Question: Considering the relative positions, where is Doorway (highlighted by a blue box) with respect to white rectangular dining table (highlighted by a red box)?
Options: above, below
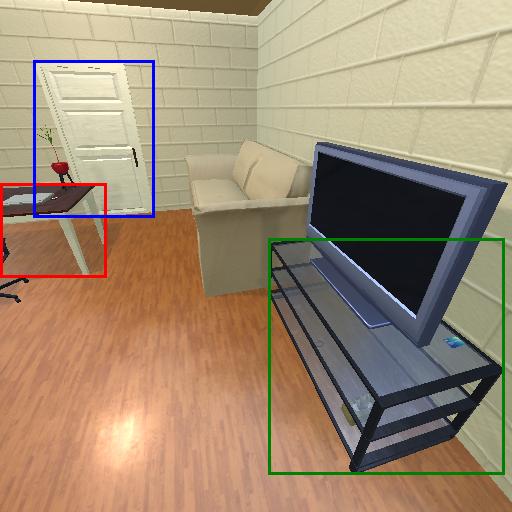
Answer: above